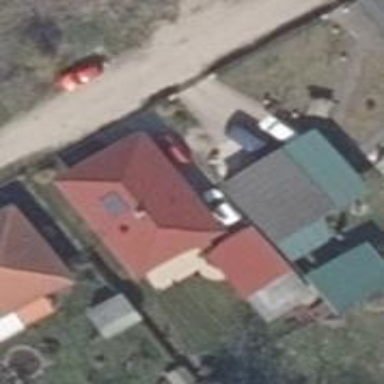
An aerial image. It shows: Building with hipped roof in red color. The roof is oriented along the structure.